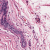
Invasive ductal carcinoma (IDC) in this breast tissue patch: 0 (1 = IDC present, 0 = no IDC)